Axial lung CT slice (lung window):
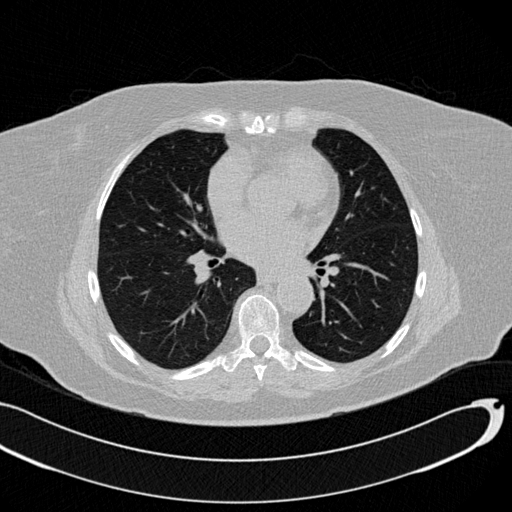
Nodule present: no